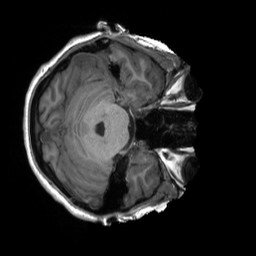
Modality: T1w
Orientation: axial
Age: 21
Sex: female
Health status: healthy
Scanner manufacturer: siemens
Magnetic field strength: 3 T
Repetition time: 2.3 s
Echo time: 0.00229 s